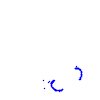
Particle: kaon